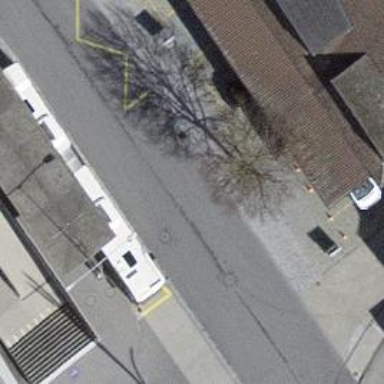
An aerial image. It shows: Bus stop with designated public transport stop position.